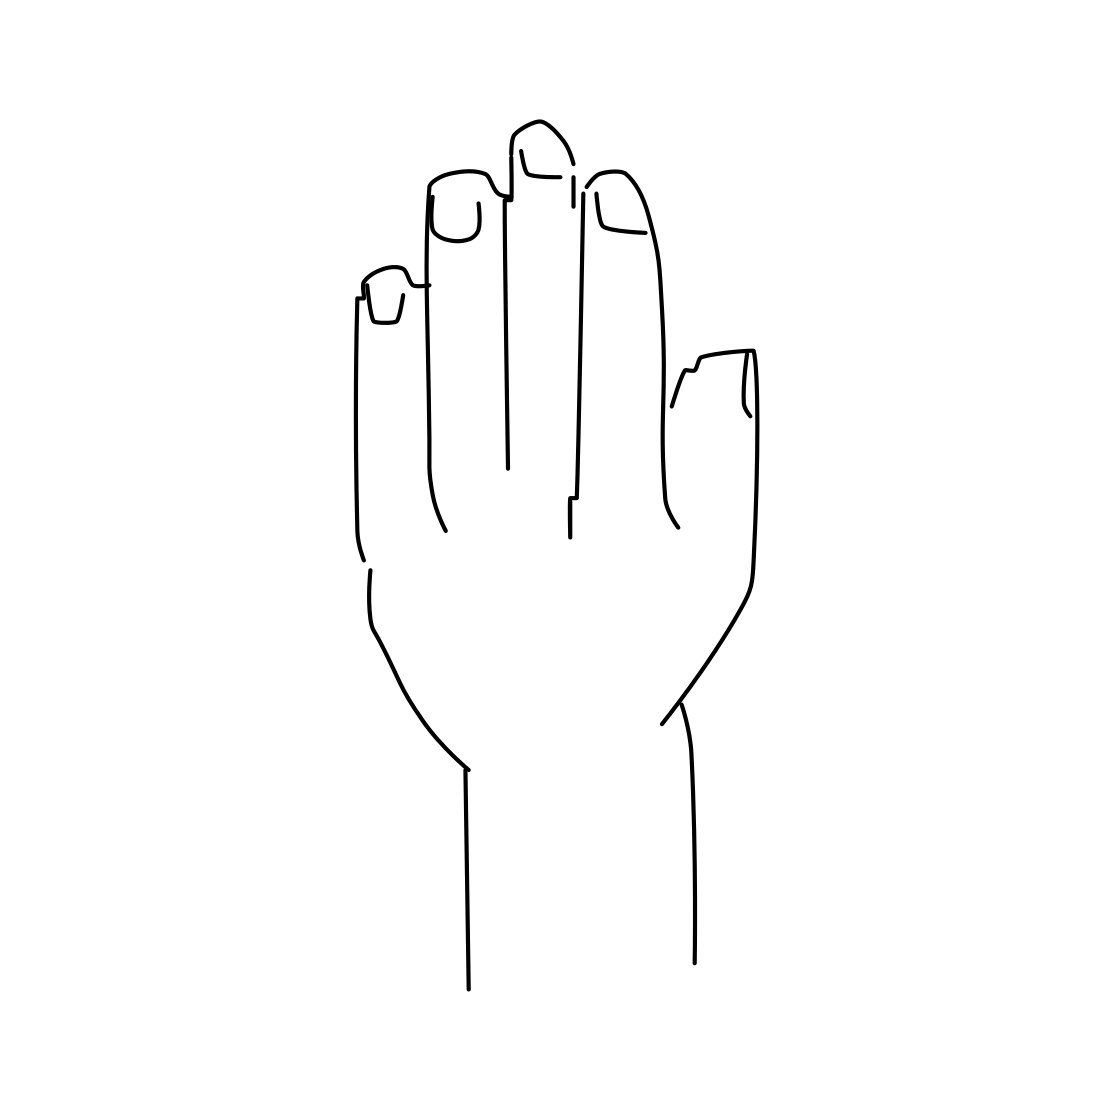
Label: hand